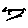
Label: line